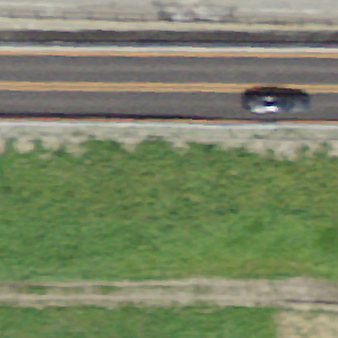
Label: other